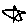
Label: star